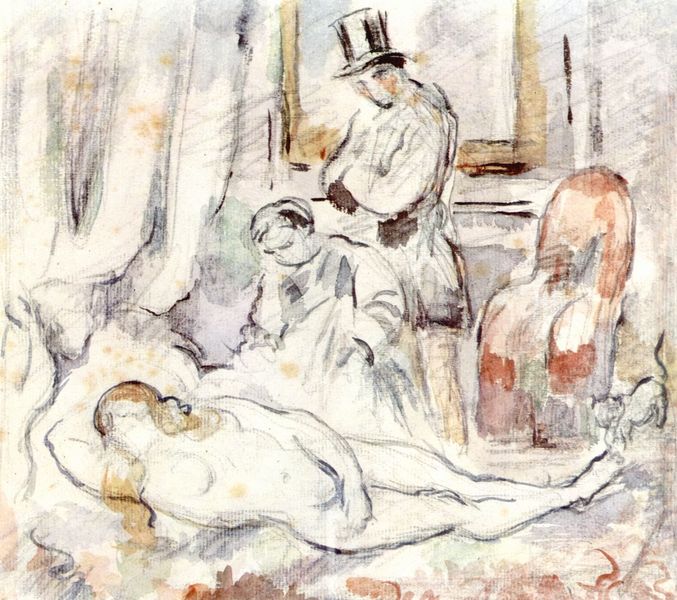
Titel: Olympia
Künstler: Paul Cézanne
Standort: New York (New York)
Institution: Collection Stern
Schlagwörter: akt, blau, dunkel, gemälde, hand, haut, himmel, kopf, körper, mann, nackt, schatten, umhang, weiß, aquarell, cezanne, dreieck, frauen, gelb, grün, impressionismus, komposition, menschen, mädchen, ocker, sitzen, braun, brust, busen, fenster, frankreich, frau, frisur, grau, haar, hell, hut, hüte, kleid, kopfbedeckungen, kreide, licht, männer, orange, raum, schwarz, skizze, stuhl, szene, zeichnung, zimmer, blick, dame, hund, rot, schal, tier, tuch, beige, expressionismus, herren, zylinder, anzug, blond, gelage, hose, jacke, mütze, mützen, wand, arm, arme, blass, diener, dienerin, falten, gesicht, rahmen, stehen, tod, tot, trauer, bild, blicken, herr, innenraum, möbel, schauen, spiegel, vorhang, öl, boden, haare, interieur, mantel, pose, sessel, sitzend, stehend, stoff, decke, drei, mutter, personen, tochter, vater, gebeugt, locke, locken, rosa, traurig, kamin, szenerie, beine, schwanz, kopfbedeckung, bein, brüste, dutt, magd, wellen, bilderrahmen, ruhe, frauenakt, liegen, modell, schlafen, schlafend, umrisse, sitz, studie, zöpfe, abstrakt, modern, farbe, linien, füsse, rand, kissen, frack, falte, gardine, vorhänge, weib, weiber, monet, atelier, draperie, bett, zofe, überwurf, nabel, faltenwurf, laken, nackte, nachdenklich, bauchnabel, knie, liegend, scham, gehrock, striche, betrachter, rothaarig, katze, tusche, krank, fuss, gentleman, lehnstuhl, hall, inkarant, liegende, drapiert, schraffur, schrafur, knien, tote, lautrec, schraffiert, bleistift, arzt, untersuchung, entwurf, tupfer, schemenhaft, unvollendet, flecken, bettzeug, verschränkt, bahre, paul cezanne, kniend, rothaarige, diagonale, abgewendet, venus, stuhö, kranke, krankenbett, farbtupfer, gesichtslos, umrisslinien, fesnter, armbeuge, mann mit hut, räkeln, kopfkissen, vorzeichnung, coloriert, pastellkreide, gefärbt, vorstudie, straffur, farbskizze, schwary, farbstudie, aufgelehnt, straffiert, gekritzel, kritzelei, liegn, bekleidet, daphne, venus von urbino, kurtisane, urbino, beige\, scha, zyllinder, 19. jahrhundert, zuylinder, zyllindxer